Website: home-depot
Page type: account-dashboard
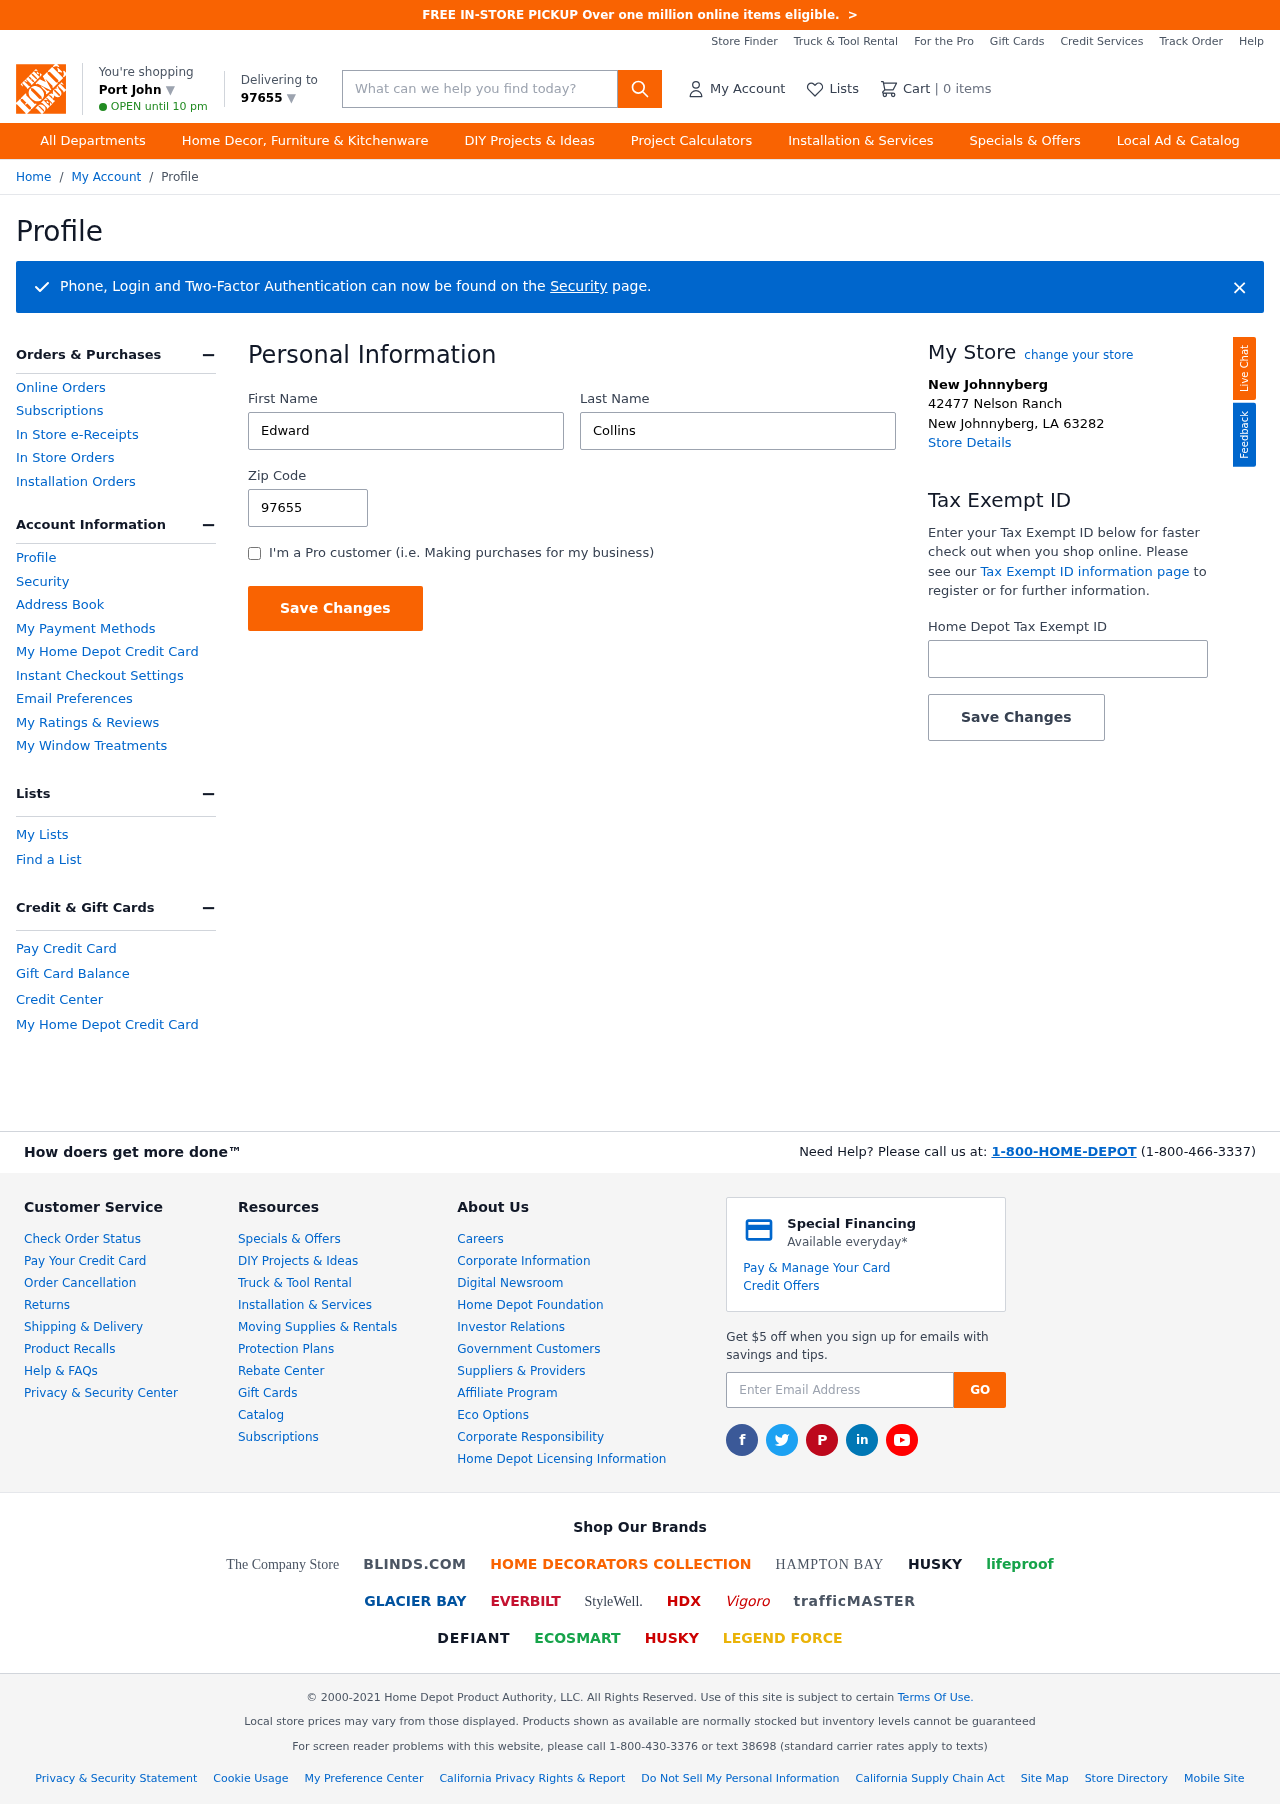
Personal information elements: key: PII_CITY
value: Port John ▼
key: PII_FIRSTNAME
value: Edward
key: PII_LASTNAME
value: Collins
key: PII_LOCATION1_CITY
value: New Johnnyberg
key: PII_LOCATION1_CITY_STATE_ZIP
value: New Johnnyberg, LA 63282
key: PII_LOCATION1_STREET
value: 42477 Nelson Ranch
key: PII_POSTCODE
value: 97655 ▼
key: PII_POSTCODE
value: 97655
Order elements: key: ORDER_NUM_ITEMS
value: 0
Search elements: key: HEADER_SEARCH
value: What can we help you find today?